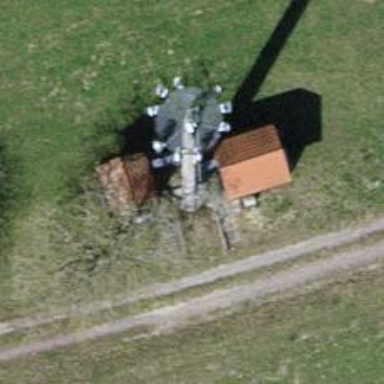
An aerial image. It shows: Mast tower used for communication.